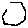
Label: hexagon